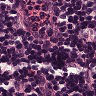
Metastatic tissue present: no